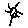
Label: sun